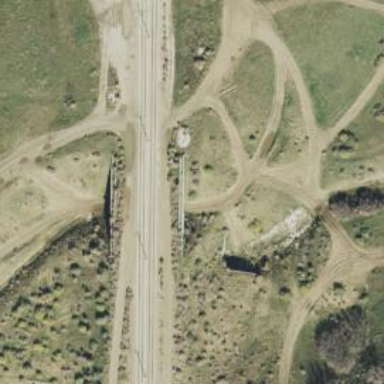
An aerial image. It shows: Bridge.